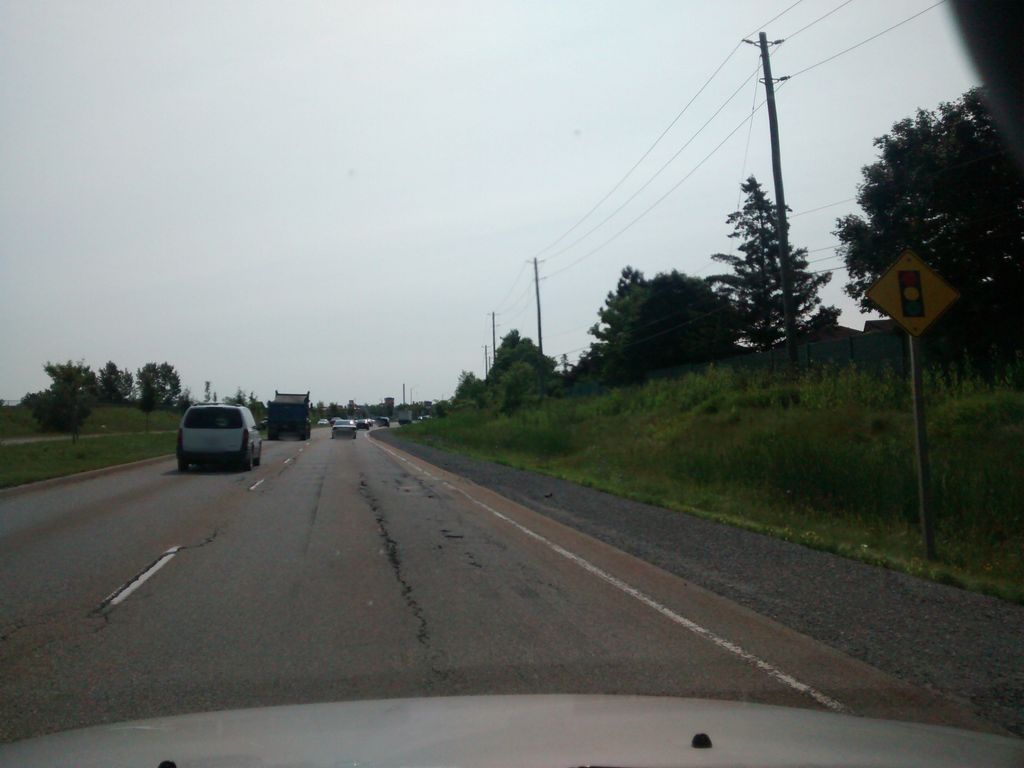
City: hamilton